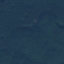
Label: Forest